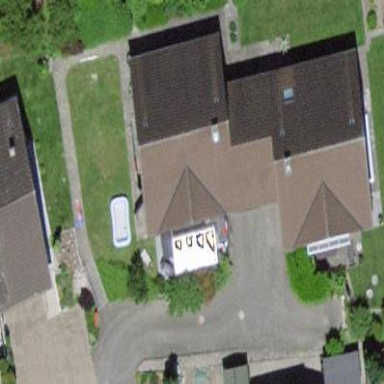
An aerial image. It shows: Detached building with gabled roof.